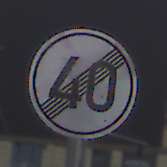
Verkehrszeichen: EndeGeschwindigkeit40
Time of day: MorningAfternoon
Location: Outdoor (Urban)
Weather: Overcast
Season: NotSpecified
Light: Natural